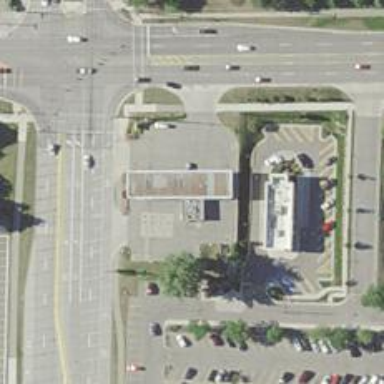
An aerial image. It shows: Convenience shop.